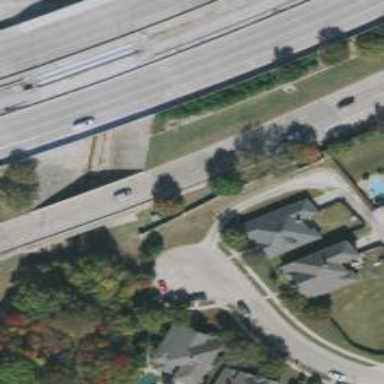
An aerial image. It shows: There is secondary road bridge with frontage road.